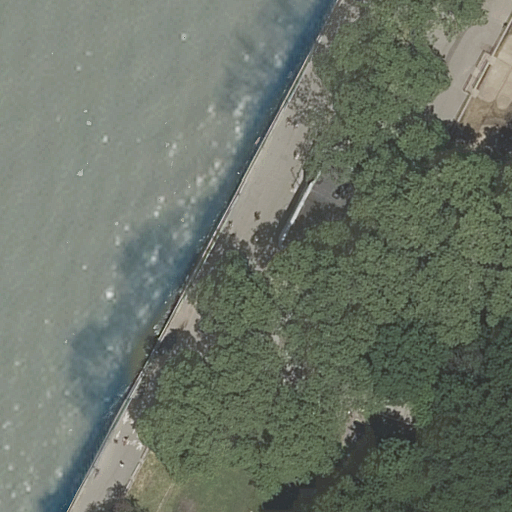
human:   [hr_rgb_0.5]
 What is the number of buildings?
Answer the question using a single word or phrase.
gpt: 1

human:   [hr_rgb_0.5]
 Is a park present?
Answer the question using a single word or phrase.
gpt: yes

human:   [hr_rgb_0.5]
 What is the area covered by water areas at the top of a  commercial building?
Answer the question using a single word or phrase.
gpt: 0m2

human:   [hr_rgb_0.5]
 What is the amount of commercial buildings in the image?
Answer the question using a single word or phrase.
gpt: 0

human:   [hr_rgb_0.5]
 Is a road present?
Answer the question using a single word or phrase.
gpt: yes

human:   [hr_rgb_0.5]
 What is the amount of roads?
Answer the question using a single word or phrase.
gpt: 4

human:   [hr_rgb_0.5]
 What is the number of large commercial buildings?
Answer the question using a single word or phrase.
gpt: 0

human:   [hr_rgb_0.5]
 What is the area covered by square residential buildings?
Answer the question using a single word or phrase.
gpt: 0m2

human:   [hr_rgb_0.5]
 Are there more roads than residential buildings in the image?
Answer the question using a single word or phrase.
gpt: yes

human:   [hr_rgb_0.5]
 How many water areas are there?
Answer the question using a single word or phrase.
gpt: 1

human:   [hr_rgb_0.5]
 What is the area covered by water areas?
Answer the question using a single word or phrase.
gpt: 4049m2

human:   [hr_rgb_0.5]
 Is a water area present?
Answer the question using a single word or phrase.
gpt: yes

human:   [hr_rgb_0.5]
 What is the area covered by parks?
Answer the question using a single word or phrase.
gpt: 10629m2

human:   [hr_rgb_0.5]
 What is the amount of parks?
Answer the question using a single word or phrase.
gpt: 1

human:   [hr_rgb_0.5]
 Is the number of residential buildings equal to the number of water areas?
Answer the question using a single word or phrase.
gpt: yes

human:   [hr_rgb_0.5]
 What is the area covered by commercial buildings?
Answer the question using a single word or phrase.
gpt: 0m2

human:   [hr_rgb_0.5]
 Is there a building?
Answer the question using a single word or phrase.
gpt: yes

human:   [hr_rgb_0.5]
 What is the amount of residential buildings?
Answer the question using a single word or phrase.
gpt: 1

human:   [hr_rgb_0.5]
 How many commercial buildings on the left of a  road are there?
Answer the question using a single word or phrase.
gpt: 0

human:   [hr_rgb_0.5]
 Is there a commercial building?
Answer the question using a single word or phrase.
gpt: no

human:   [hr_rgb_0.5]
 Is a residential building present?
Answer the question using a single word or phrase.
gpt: yes

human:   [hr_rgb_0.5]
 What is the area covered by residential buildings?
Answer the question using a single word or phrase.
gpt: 212m2

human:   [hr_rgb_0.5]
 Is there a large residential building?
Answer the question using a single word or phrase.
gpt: no

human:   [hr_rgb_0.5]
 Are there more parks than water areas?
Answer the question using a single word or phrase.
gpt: no

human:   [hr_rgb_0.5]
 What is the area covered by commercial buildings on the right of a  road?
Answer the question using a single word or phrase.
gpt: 0m2

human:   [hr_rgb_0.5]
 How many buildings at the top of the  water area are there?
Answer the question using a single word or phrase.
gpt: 0

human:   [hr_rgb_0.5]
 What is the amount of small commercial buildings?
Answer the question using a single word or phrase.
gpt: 0

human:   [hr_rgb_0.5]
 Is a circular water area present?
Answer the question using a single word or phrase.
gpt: no

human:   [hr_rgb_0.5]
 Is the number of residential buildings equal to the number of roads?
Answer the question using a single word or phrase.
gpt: no

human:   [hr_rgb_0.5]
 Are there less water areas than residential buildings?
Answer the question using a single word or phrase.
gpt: no

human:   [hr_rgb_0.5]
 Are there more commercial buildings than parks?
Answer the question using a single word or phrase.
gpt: no

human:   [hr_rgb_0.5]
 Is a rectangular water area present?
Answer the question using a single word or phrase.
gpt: yes

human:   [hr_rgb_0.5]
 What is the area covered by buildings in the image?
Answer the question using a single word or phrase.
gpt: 212m2

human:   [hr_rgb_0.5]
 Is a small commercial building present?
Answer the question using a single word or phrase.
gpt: no

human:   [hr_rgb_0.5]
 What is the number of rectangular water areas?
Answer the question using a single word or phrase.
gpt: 1

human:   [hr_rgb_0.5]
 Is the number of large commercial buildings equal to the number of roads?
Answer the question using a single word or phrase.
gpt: no

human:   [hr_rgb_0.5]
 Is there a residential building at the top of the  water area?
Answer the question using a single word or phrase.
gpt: no

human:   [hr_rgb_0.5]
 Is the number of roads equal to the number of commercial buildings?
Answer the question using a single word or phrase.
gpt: no

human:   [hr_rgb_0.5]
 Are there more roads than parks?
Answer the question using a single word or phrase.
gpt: yes

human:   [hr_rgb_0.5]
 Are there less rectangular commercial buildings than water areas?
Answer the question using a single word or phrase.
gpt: yes

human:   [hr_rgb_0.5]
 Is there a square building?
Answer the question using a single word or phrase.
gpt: no

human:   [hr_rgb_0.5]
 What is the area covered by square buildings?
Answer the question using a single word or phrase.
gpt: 0m2

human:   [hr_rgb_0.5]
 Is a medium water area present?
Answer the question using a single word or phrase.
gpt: no

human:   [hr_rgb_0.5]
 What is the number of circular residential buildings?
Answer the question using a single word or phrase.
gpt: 0

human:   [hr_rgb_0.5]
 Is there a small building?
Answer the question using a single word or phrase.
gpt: no

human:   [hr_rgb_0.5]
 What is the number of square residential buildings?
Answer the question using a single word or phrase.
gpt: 0

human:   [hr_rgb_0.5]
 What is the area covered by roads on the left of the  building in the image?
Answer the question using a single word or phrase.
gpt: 0m2

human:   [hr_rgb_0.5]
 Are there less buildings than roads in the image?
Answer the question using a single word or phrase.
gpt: yes

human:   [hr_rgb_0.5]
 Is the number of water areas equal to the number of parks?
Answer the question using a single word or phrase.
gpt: yes

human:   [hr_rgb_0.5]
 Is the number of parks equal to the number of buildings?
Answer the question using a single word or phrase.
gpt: yes

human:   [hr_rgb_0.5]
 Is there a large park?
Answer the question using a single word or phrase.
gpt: yes

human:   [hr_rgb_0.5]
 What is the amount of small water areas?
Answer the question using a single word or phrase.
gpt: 0

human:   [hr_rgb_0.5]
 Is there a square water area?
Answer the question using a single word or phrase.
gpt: no

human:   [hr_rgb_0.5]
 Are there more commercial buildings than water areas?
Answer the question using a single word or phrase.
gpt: no

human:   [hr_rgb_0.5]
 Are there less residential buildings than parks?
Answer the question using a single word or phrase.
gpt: no

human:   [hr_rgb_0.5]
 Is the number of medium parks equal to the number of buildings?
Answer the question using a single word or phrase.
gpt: no

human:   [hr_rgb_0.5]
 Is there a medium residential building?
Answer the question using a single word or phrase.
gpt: yes

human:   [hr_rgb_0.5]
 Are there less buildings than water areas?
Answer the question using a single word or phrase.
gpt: no

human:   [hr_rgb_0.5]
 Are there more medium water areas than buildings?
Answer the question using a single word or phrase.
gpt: no

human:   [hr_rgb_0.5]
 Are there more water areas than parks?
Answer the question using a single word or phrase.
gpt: no

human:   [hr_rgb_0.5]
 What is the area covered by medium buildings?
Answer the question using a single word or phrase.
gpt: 212m2

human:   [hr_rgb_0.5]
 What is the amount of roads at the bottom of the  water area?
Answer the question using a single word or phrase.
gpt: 2

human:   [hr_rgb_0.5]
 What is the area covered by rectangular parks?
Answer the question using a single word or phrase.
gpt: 10629m2

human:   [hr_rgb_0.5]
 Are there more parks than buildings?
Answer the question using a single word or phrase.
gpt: no